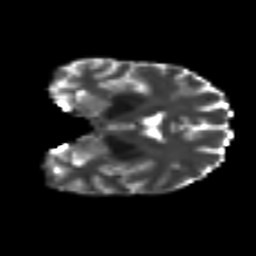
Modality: T2w
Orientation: coronal
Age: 43
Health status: ill
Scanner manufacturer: philips
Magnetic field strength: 3 T
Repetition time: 9 s
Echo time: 0.127 s